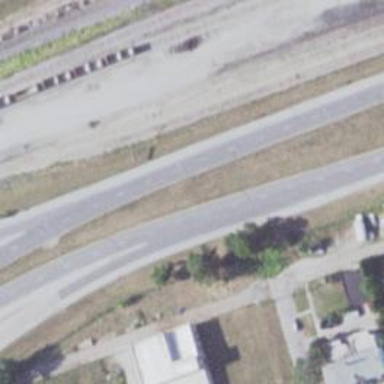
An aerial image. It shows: Motorway junction.